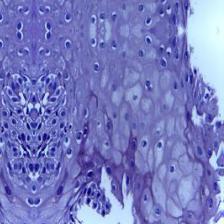
Diagnosis: Normal